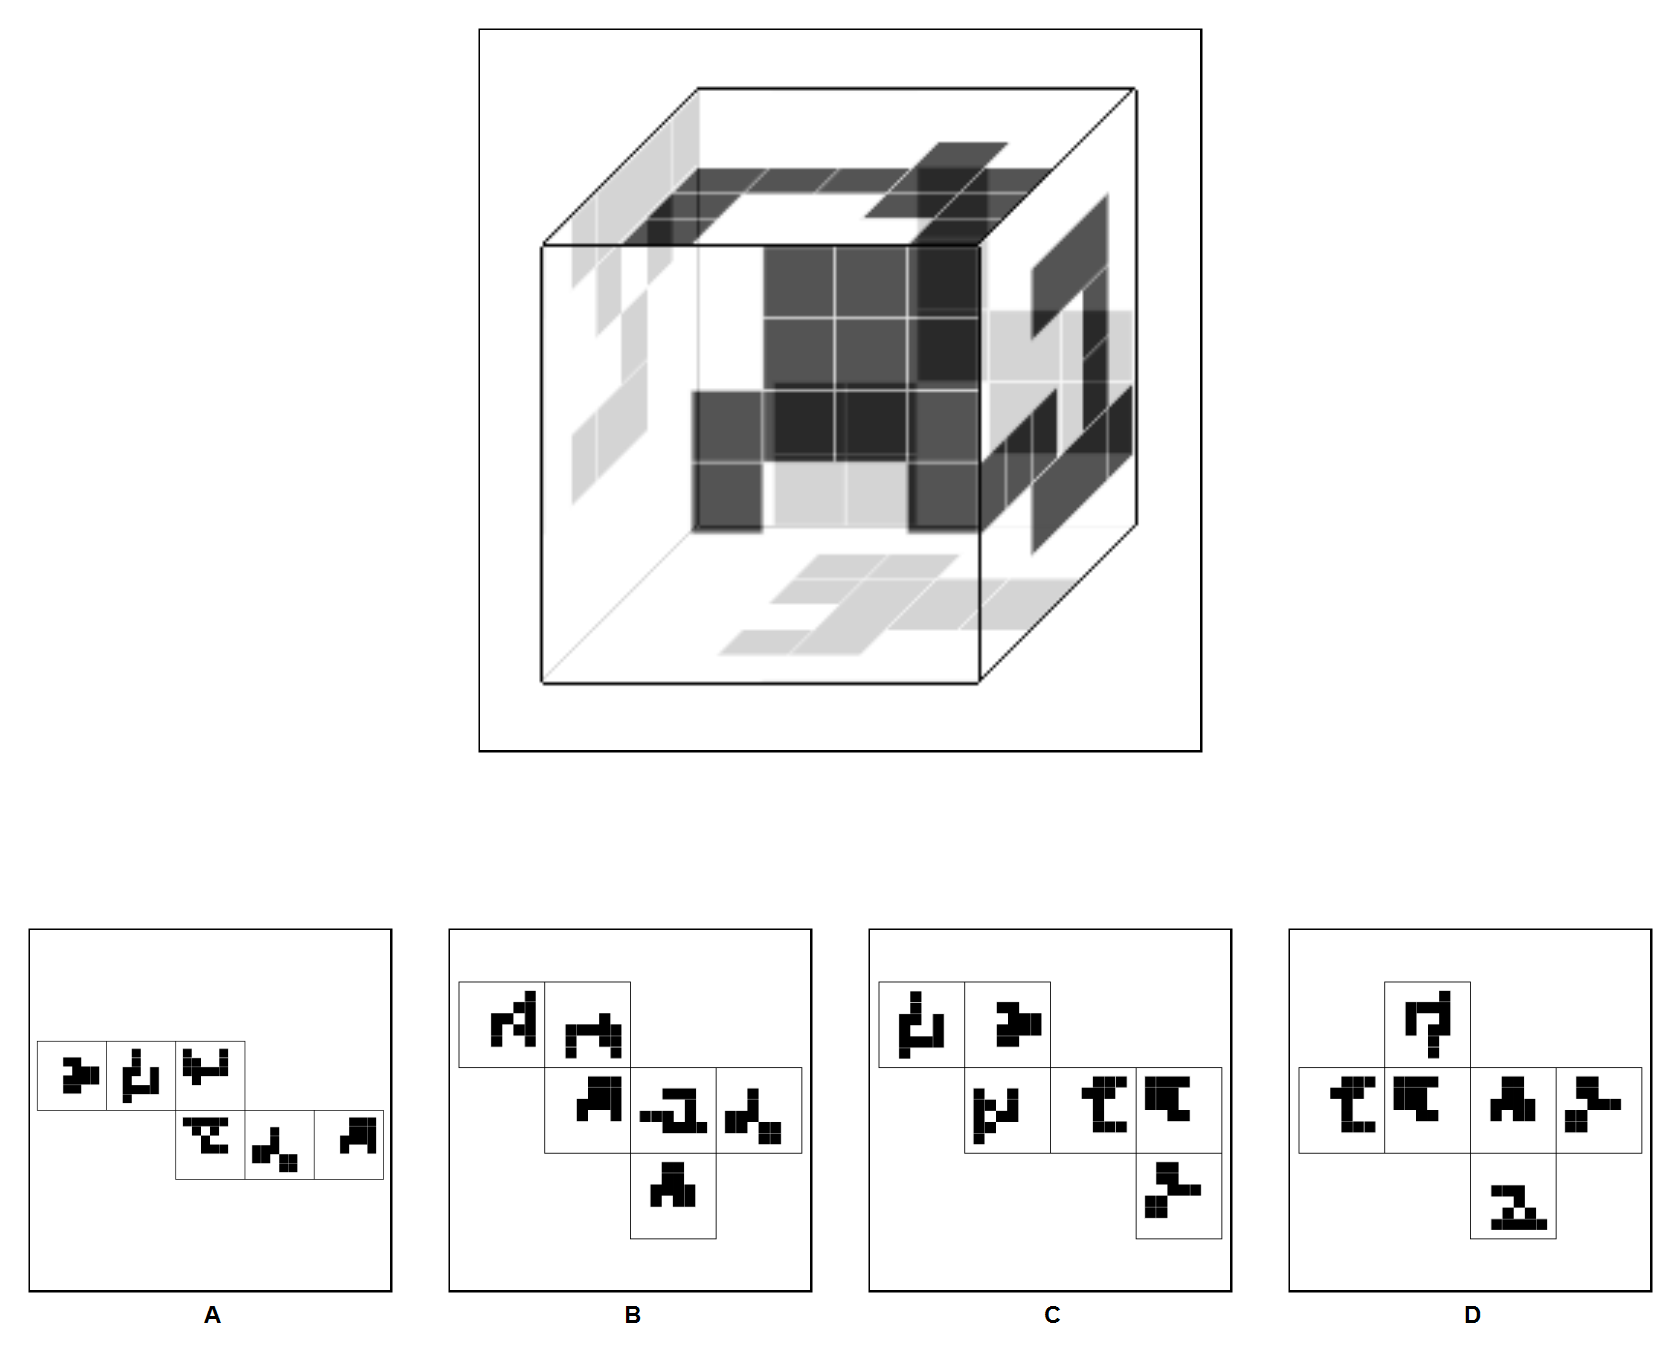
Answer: D